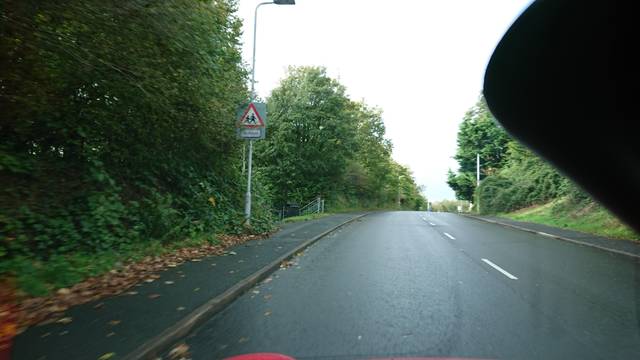
Region: United Kingdom
Coordinates: 50.397, -4.124